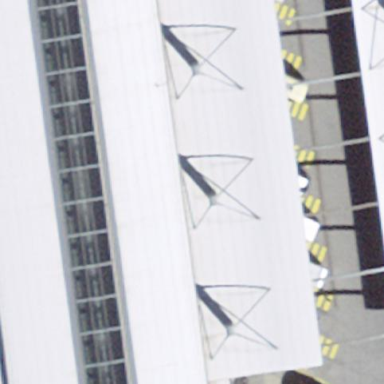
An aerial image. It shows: View of roof of building.